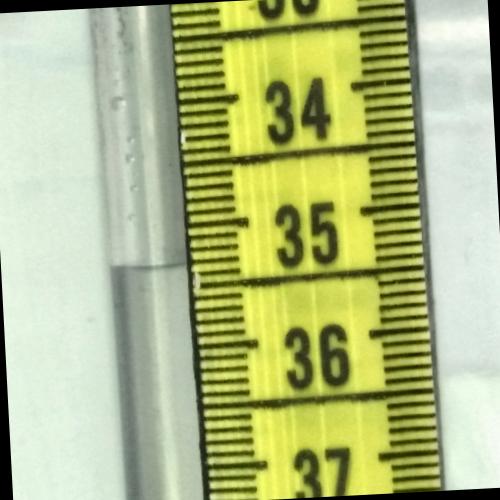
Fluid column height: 35.3 cm